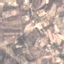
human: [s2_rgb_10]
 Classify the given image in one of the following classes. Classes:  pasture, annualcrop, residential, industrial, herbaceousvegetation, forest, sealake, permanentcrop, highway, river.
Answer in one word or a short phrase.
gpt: PermanentCrop